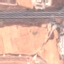
Land use / land cover: Highway